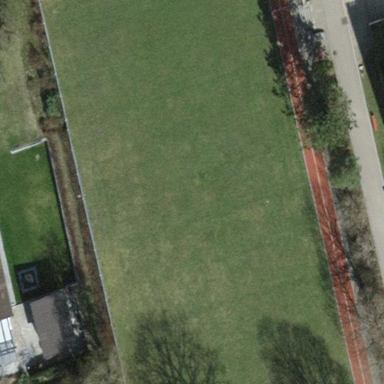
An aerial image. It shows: Grass pitch for leisure activities.